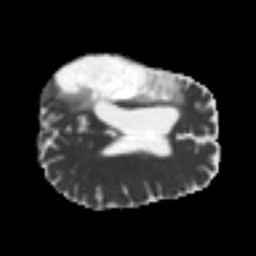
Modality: MD
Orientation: axial
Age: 54
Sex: male
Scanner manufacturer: siemens
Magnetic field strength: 3 T
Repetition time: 4.999 s
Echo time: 0.07946 s